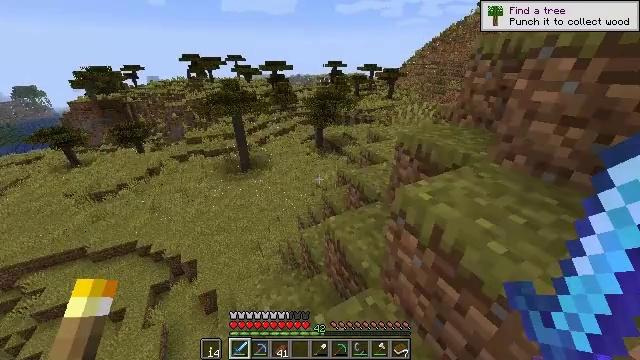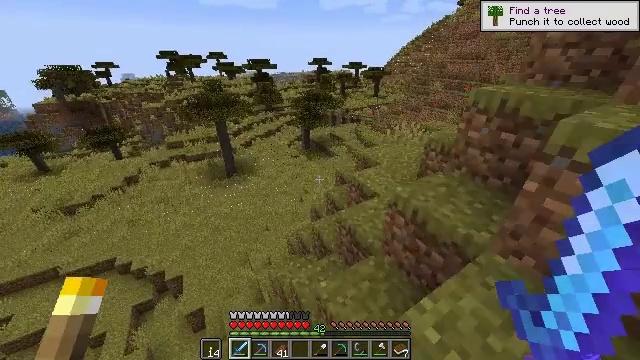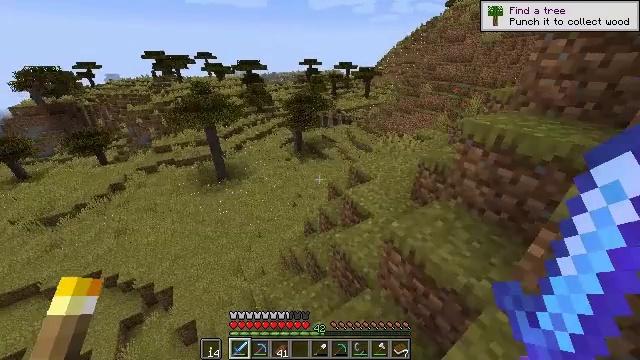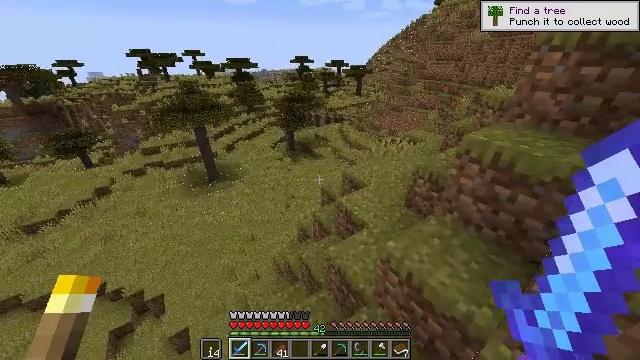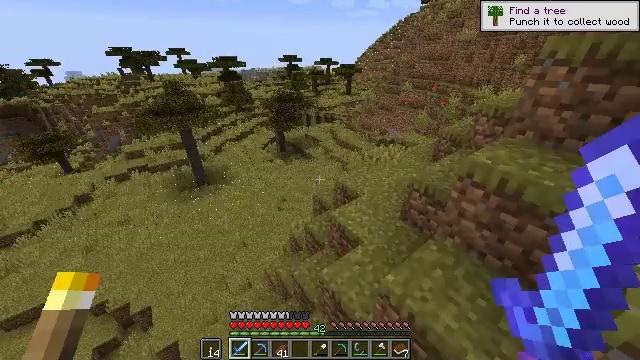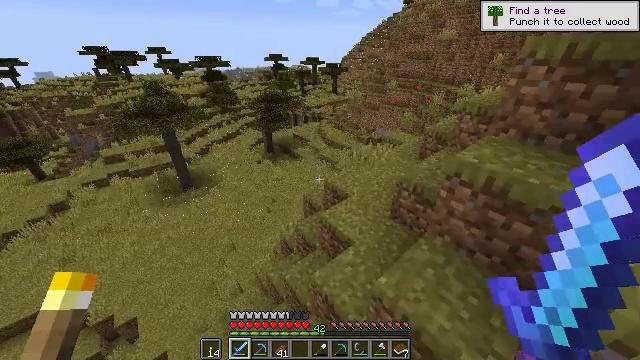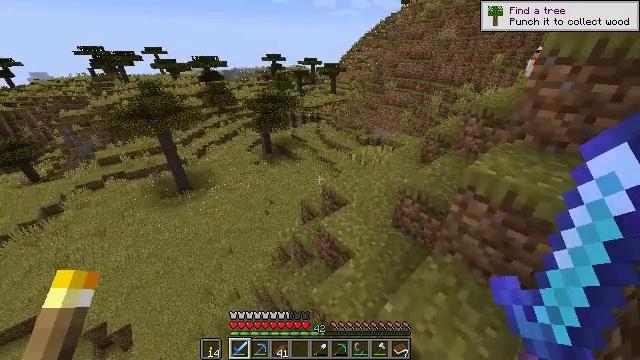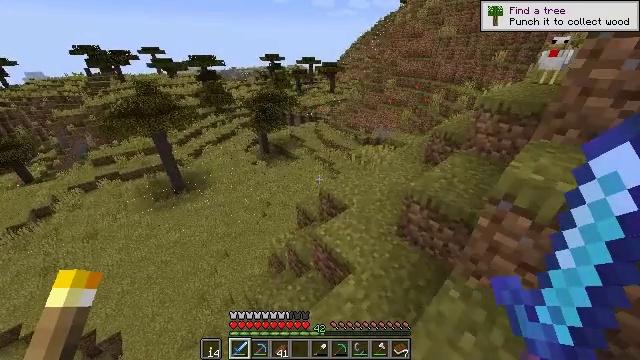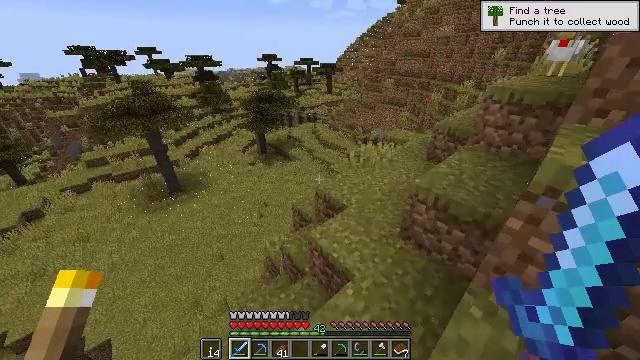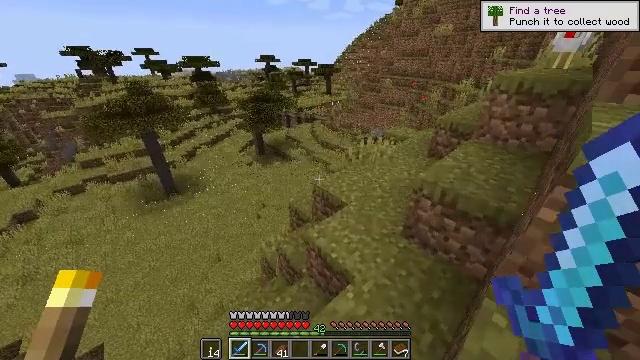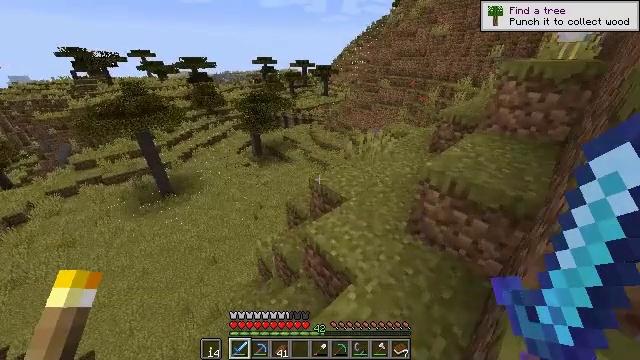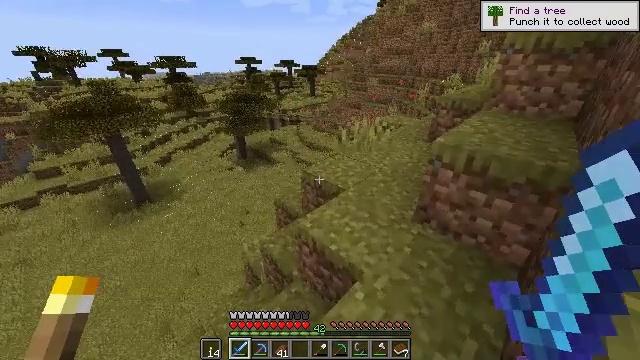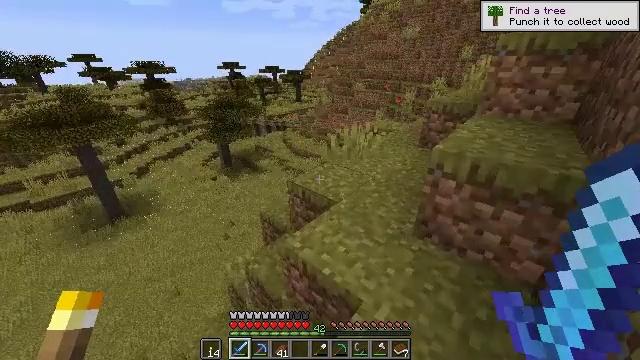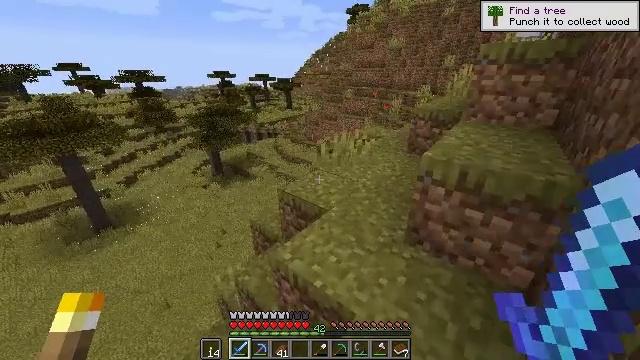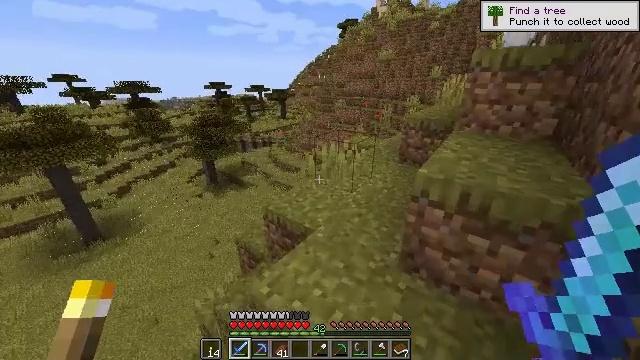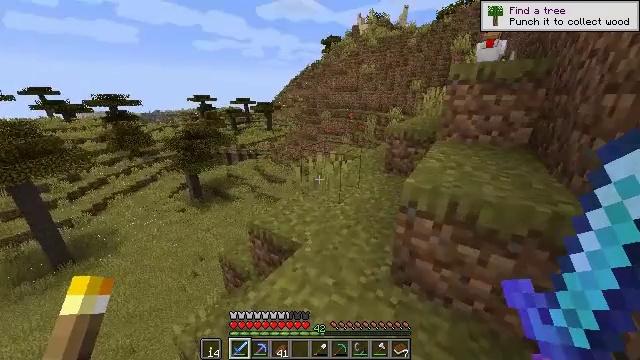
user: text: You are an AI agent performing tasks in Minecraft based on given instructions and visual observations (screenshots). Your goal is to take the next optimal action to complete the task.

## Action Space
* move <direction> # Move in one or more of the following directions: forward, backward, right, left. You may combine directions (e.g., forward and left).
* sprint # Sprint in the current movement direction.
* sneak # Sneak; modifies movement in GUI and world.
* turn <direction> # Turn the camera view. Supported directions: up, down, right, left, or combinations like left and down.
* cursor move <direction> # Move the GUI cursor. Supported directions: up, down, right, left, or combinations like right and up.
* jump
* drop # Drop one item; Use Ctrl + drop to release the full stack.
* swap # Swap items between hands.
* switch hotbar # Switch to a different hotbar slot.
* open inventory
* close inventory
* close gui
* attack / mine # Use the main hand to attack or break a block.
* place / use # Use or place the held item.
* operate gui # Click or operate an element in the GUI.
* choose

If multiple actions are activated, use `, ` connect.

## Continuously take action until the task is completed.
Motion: motion action
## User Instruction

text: Pick up the enchanting table.
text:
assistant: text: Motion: move forward, sprint, turn right, jump
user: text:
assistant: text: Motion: move forward and move right, sprint, turn right, jump
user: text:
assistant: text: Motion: move forward and move right, sprint, turn right, jump
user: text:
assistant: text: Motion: move forward and move right, sprint, turn right, jump
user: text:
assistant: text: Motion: move forward and move right, sprint, turn right, jump
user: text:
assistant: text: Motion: move forward and move right, sprint
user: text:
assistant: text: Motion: move forward and move right, sprint
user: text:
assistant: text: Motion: move forward and move right, sprint
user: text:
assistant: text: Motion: move forward and move right, sprint
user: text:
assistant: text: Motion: move forward and move right, sprint
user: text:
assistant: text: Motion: move forward and move right, sprint, turn right and up
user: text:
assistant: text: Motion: move forward and move right, sprint, turn right and up
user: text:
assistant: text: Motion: move forward and move right, sprint, turn right and up
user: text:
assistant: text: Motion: move forward, sprint, turn right and up
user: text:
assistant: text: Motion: move forward, sprint, turn right and up
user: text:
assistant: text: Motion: move forward, sprint, turn right and up
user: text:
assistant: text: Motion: move forward, sprint, turn up
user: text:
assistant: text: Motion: move forward, sprint
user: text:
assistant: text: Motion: move forward, sprint
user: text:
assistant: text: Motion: move forward, sprint
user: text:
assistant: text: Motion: move forward, sprint
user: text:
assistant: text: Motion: move forward, sprint
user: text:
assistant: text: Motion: move forward, sprint
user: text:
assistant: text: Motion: move forward, sprint, turn right
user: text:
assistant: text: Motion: move forward, sprint, turn right
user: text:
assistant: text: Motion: move forward, sprint
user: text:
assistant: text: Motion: move forward, sprint
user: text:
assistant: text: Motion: move forward, sprint
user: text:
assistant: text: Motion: move forward, sprint
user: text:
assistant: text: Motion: move forward and move right, sprint